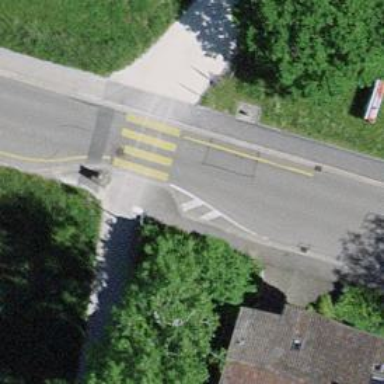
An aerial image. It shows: Marked crossing on the road.